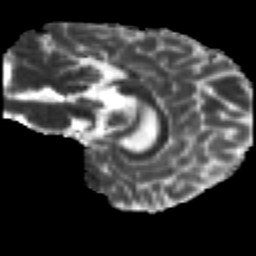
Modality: MD
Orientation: sagittal
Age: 25
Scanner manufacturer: siemens
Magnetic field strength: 3 T
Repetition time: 2.2 s
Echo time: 0.084 s